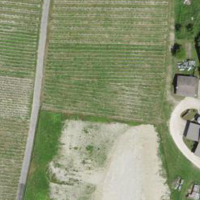
EUNIS habitat code: 40
Species observed at this site:
Mareca strepera